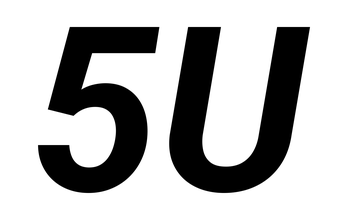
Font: Roboto-Italic_Bold_Italic